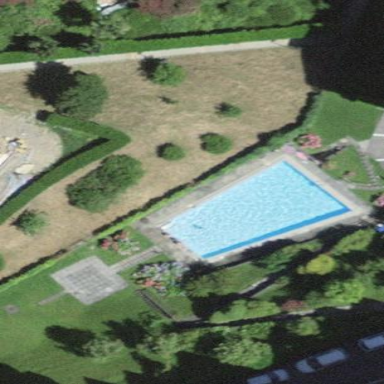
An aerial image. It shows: Swimming pool located in leisure land.